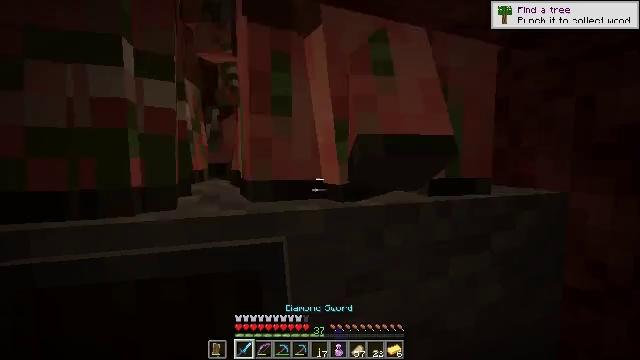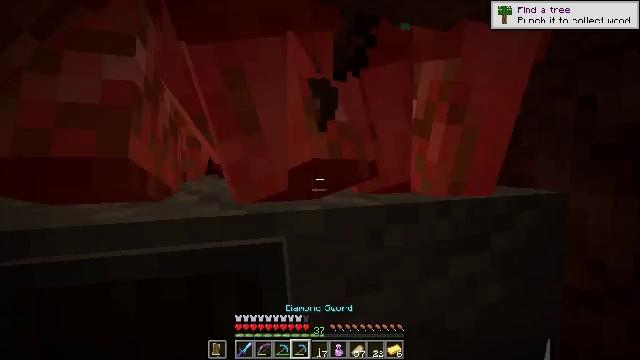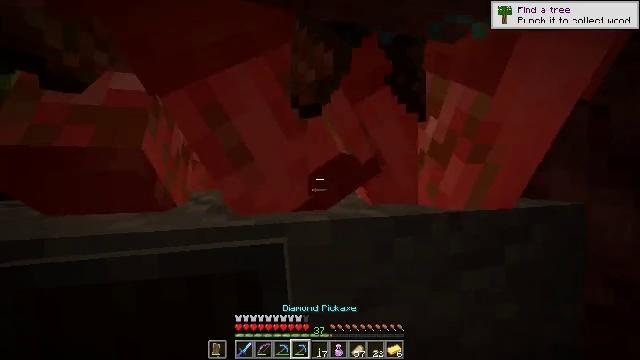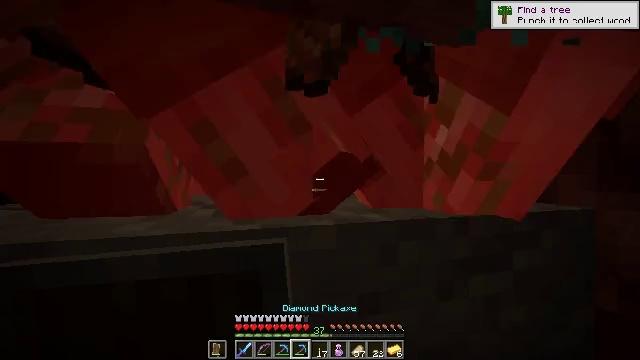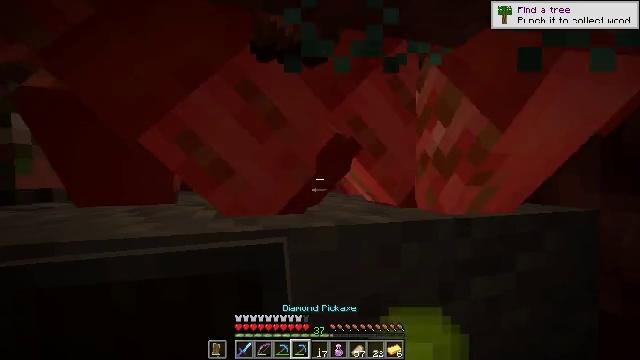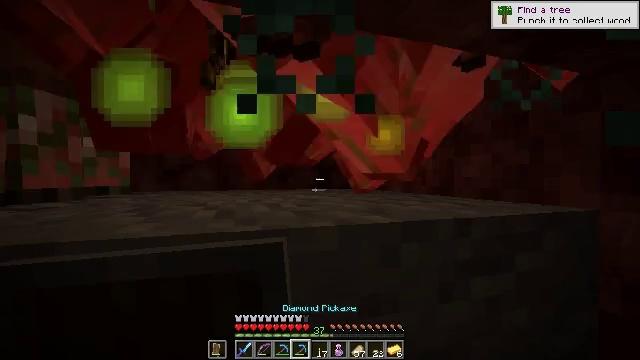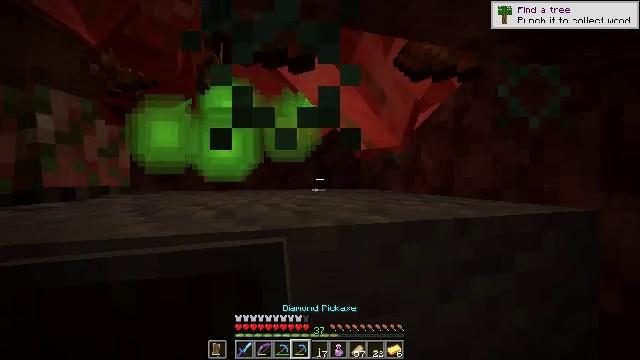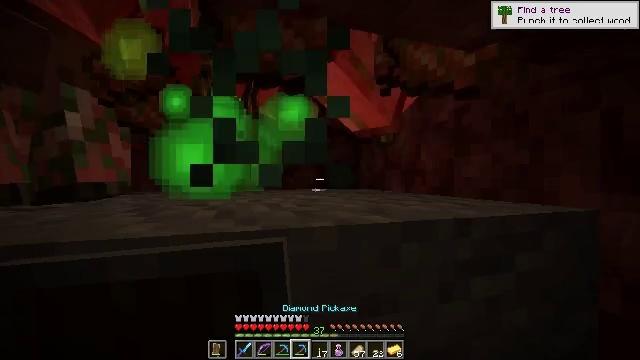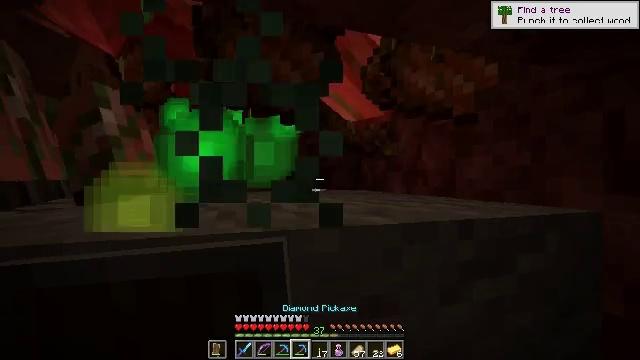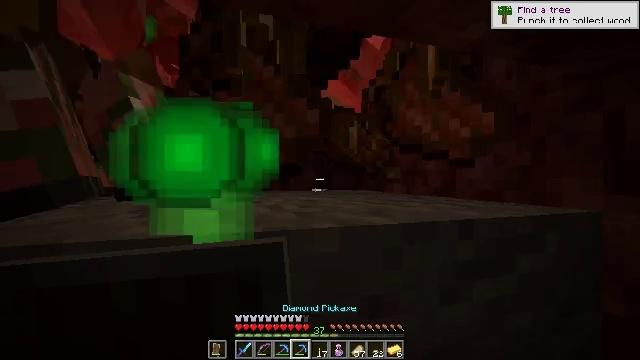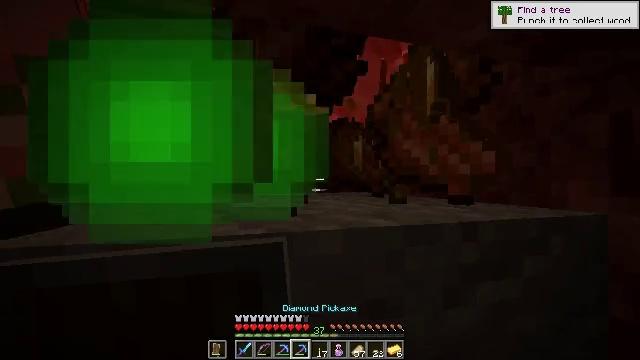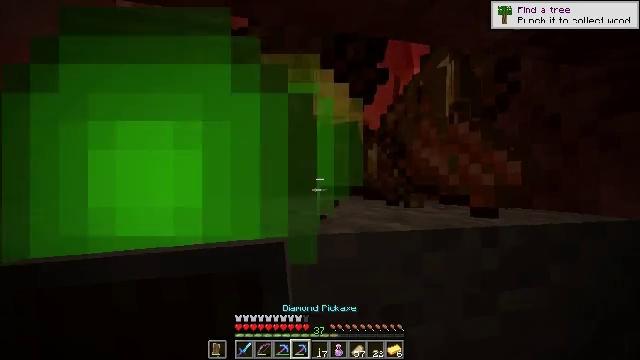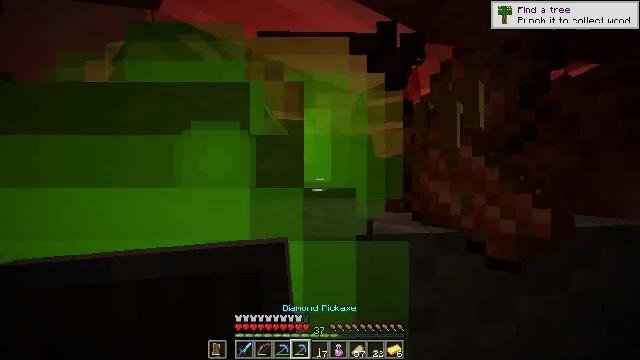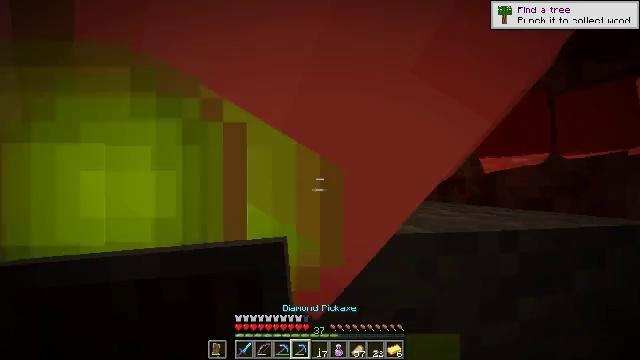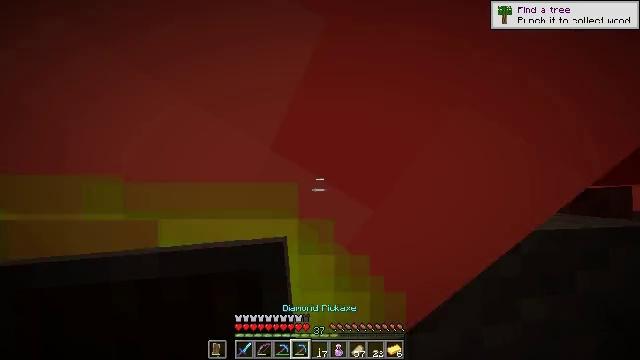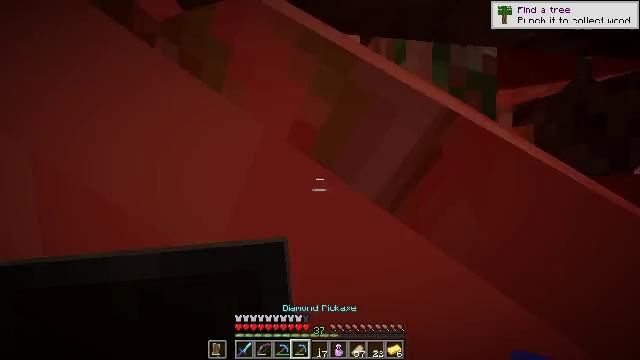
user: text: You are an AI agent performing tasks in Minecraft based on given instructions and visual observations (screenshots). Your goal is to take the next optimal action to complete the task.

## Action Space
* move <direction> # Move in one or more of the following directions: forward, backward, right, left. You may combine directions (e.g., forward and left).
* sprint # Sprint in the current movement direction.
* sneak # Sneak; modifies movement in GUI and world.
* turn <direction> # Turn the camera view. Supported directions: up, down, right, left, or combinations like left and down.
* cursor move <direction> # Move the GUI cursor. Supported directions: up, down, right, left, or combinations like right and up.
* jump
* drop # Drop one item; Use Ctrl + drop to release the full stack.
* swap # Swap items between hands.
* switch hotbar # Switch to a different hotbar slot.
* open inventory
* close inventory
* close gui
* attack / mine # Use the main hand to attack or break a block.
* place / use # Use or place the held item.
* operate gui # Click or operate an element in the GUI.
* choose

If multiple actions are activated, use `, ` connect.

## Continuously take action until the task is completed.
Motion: motion action
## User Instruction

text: Hunt the zombified piglin.
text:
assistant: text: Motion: switch to hotbar 4
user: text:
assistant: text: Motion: turn left and up, switch to hotbar 4
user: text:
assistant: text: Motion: turn left
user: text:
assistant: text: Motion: no_op
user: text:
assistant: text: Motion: no_op
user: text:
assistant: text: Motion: no_op
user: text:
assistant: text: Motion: no_op
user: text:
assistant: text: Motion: no_op
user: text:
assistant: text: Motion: no_op
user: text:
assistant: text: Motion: no_op
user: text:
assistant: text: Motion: turn left
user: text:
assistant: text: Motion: turn left
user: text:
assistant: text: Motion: no_op
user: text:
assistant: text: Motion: no_op
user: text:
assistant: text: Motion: turn left
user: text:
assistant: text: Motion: no_op
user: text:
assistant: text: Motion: no_op
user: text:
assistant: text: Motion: no_op
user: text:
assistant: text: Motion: no_op
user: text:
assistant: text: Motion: no_op
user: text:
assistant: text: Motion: no_op
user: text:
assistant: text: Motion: no_op
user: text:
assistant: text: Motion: no_op
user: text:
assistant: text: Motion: turn left and up
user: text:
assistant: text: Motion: turn left and up
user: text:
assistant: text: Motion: turn left and up
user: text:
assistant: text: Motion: attack / mine
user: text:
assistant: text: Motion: attack / mine
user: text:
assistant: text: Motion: no_op
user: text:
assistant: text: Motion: attack / mine